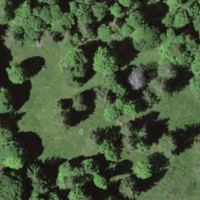
EUNIS habitat code: 23
Species observed at this site:
Cardamine heptaphylla